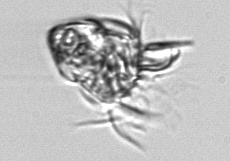
Label: Strombidium_inclinatum